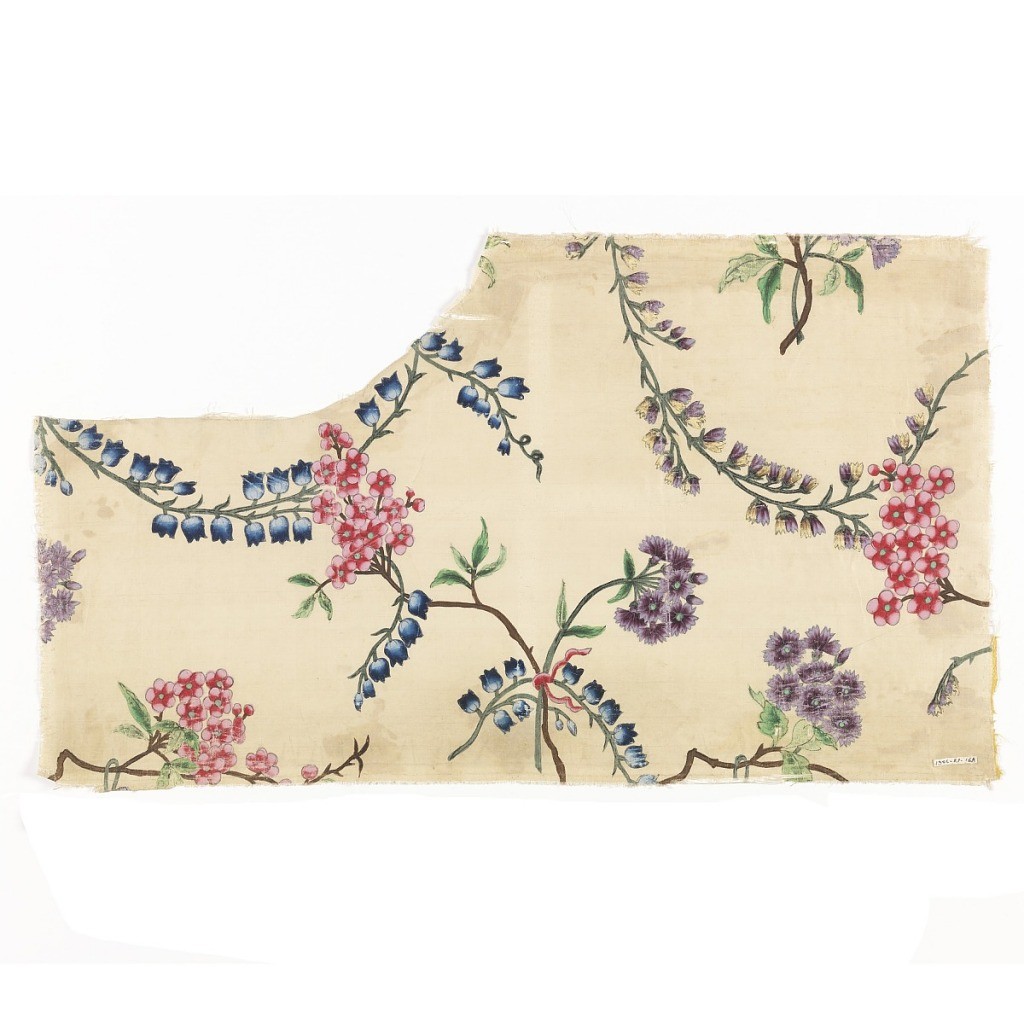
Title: Fragment
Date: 18th century
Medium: tempera on silk Technique: printed and painted on plain weave
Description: White ground with a central spray of blue bells, cherry blossoms and purple fringed flowers caught together with a red ribbon. Bluebells, cherry blossoms and purple and yellow flower sprays curving toward the central group. Portion of right selvage present on both pieces.